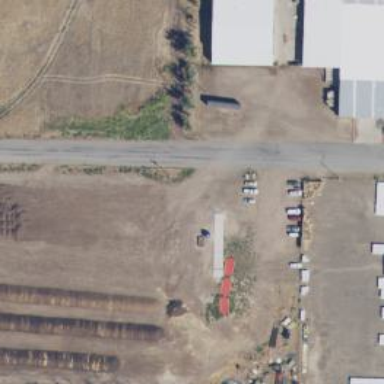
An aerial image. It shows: Weighbridge facility.